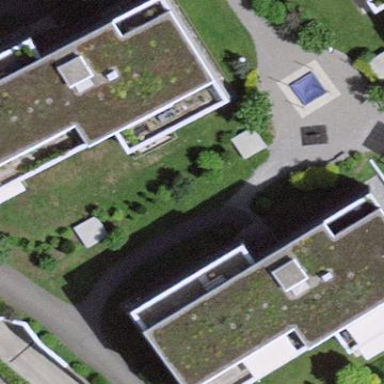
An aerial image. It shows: Building with apartments and flat roof.